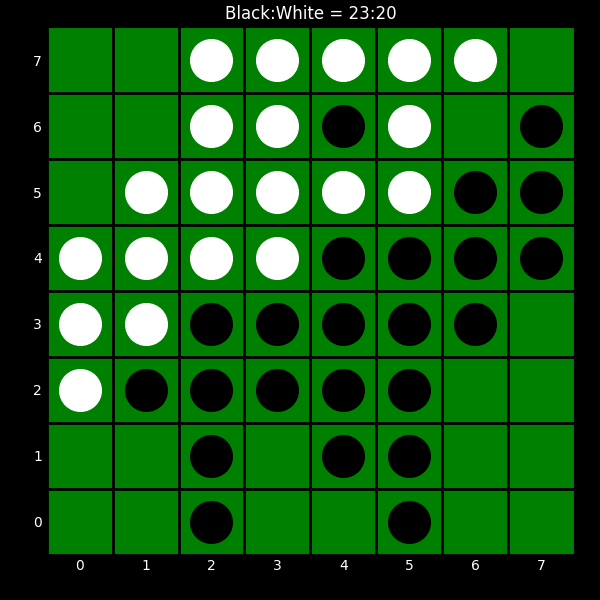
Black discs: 23
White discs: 20